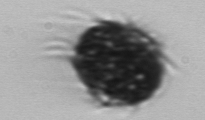
Label: Mesodinium